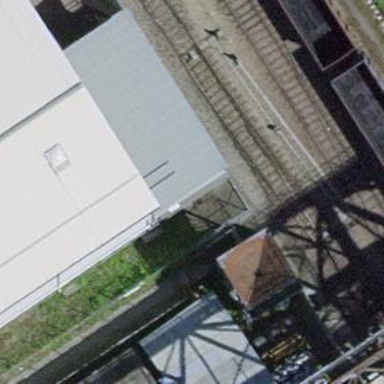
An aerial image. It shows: Railway switch.